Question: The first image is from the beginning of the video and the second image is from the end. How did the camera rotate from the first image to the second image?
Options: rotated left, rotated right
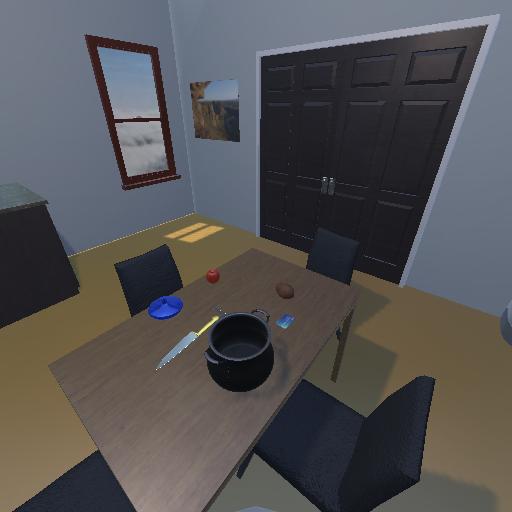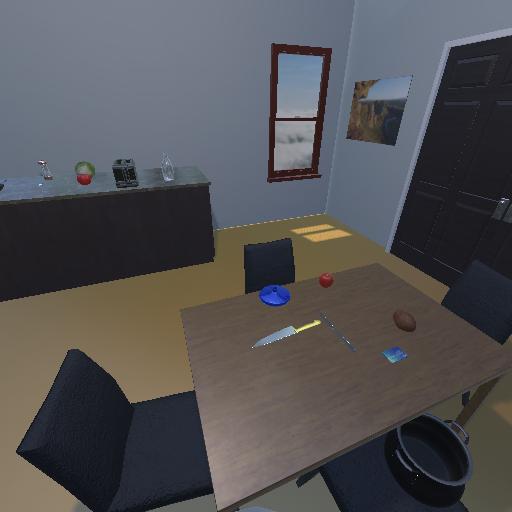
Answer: rotated left